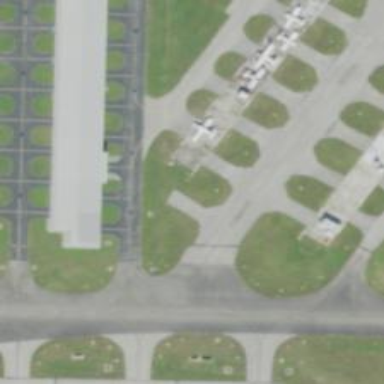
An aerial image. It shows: Image of taxiway at airport.